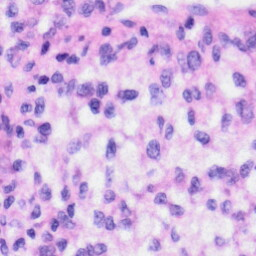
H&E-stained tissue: Liver